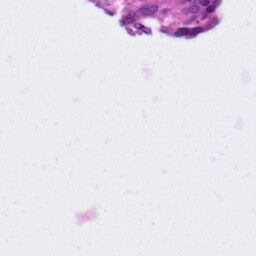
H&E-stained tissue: Ovarian